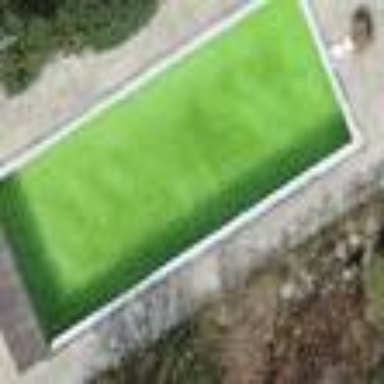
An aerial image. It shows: Outdoor swimming pool in leisure land area. The swimming pool is for personal use.